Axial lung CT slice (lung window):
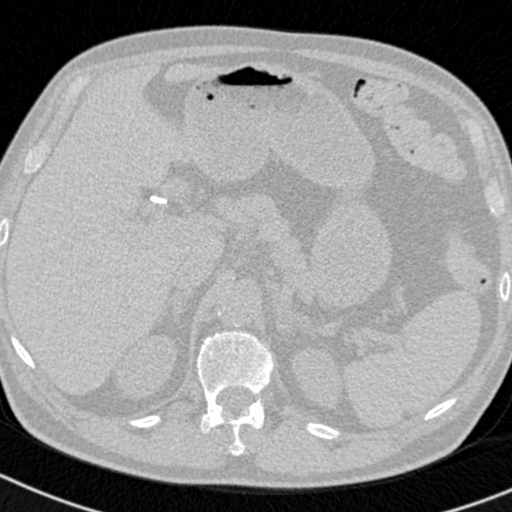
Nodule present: no